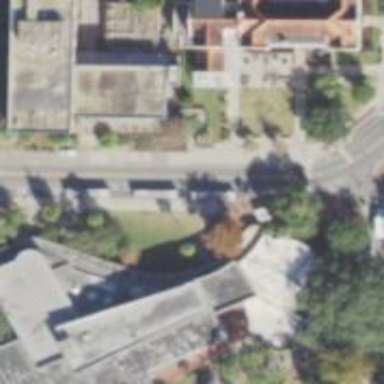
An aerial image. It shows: Historic mid-century modern university building.